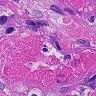
Metastatic tissue present: yes